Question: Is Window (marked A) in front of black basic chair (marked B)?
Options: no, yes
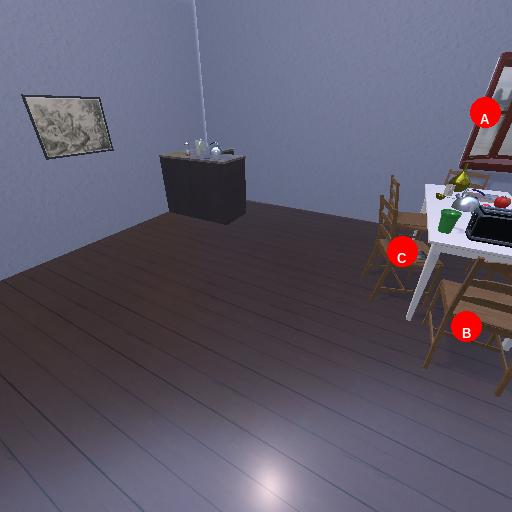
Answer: no